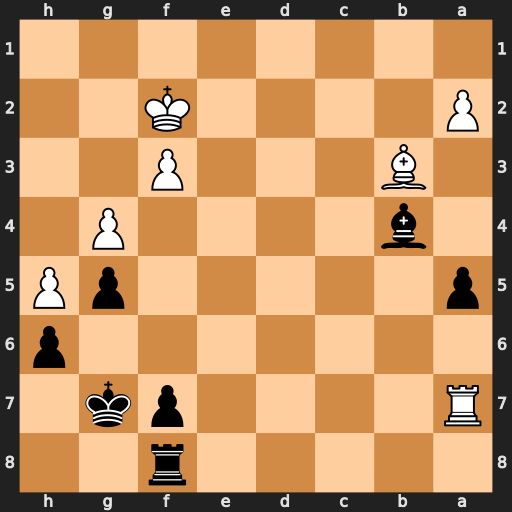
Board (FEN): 5r2/R4pk1/7p/p5pP/1b4P1/1B3P2/P4K2/8
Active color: b
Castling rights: -
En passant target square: -
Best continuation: Bc5+ Kg3 Bxa7